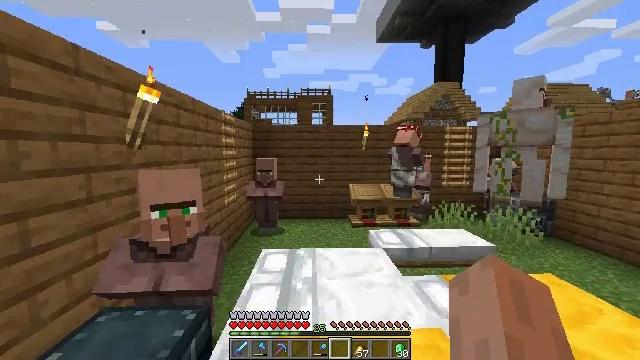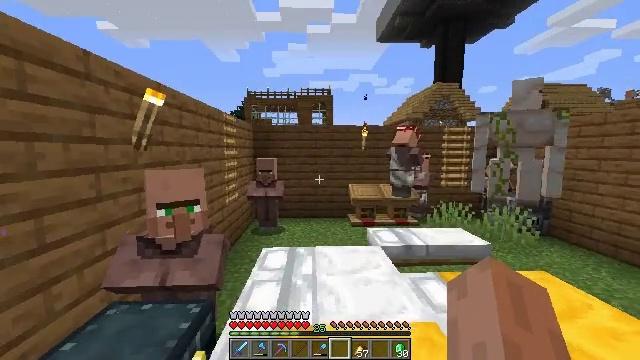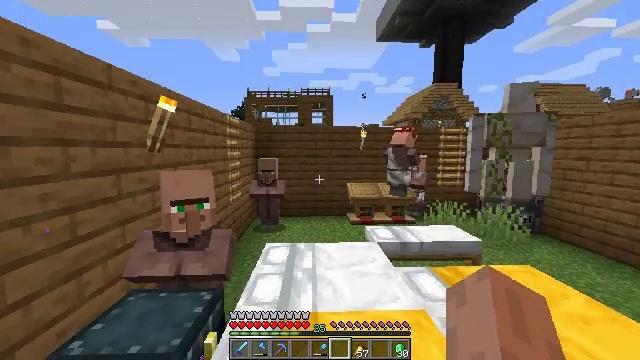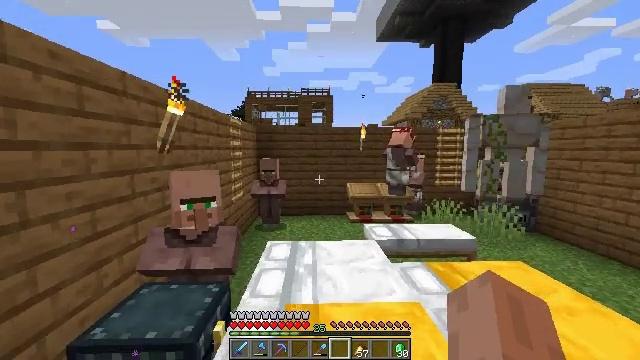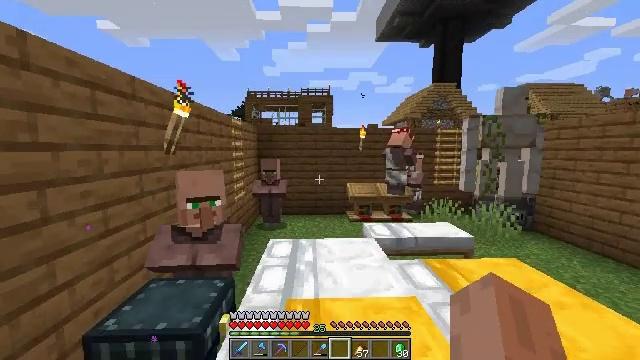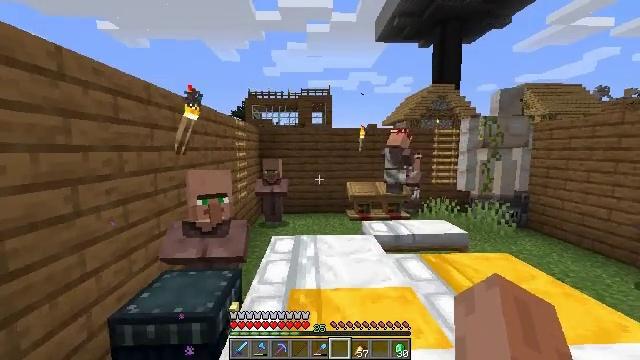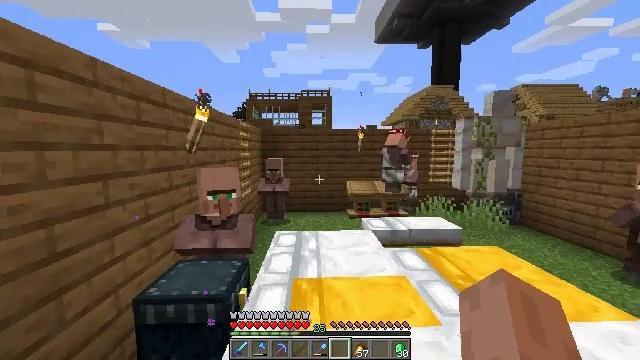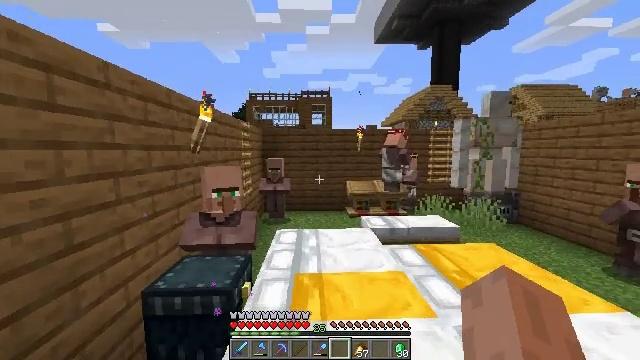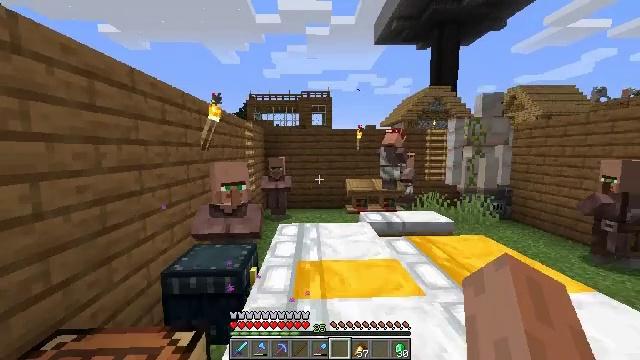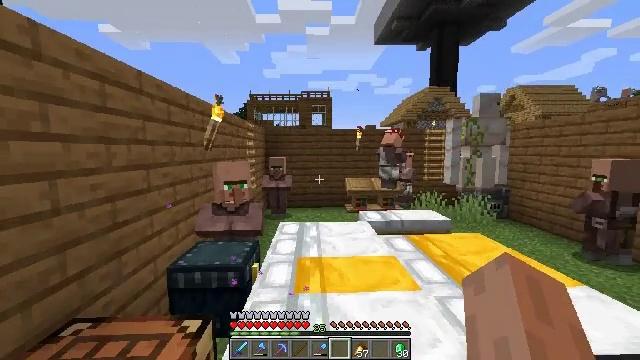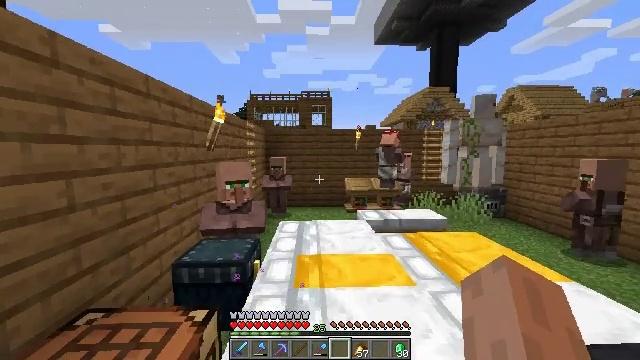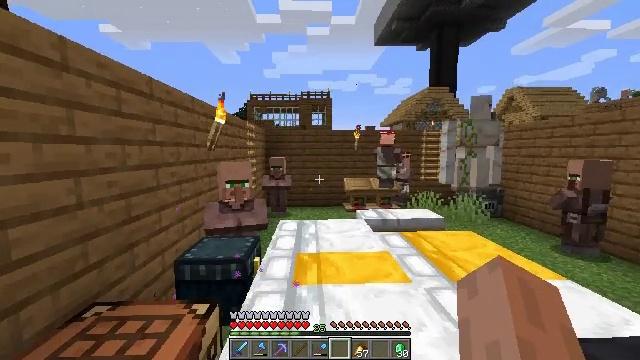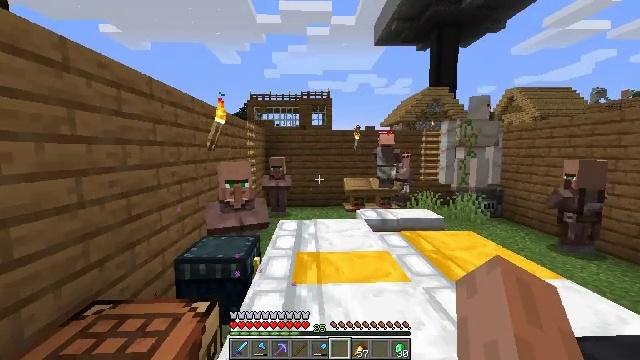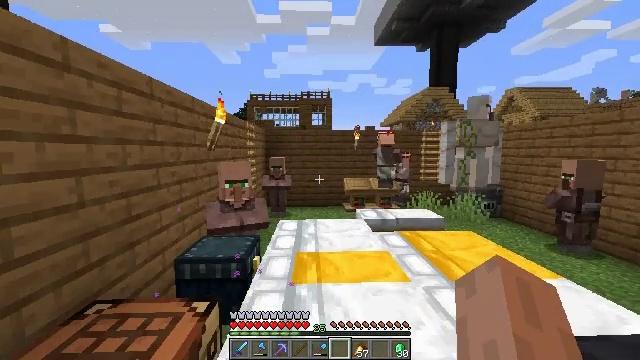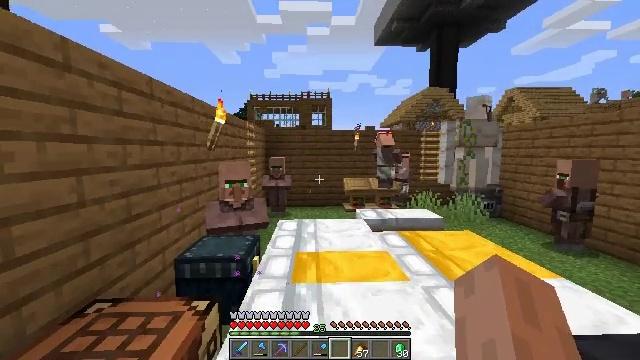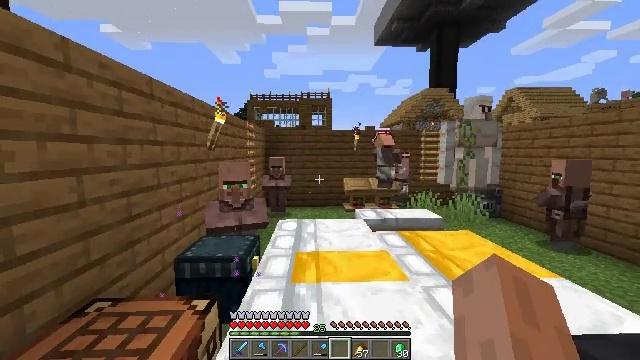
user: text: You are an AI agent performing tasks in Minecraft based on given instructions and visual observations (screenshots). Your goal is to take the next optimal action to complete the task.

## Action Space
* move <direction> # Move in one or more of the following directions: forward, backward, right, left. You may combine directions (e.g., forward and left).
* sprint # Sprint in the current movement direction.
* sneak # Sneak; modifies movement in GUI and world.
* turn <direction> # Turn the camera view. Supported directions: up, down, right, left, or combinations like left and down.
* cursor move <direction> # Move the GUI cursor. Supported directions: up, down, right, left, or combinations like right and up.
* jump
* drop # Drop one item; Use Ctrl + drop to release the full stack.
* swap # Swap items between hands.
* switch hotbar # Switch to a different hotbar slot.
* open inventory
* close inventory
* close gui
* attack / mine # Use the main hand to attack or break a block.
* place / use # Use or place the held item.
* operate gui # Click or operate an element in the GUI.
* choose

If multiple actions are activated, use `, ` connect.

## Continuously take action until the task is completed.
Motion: motion action
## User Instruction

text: Gather the wall torch from the wall.
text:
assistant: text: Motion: move back
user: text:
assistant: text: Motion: move back
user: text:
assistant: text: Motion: move back
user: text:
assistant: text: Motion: move back
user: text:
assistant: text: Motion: move back
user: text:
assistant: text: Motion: move back
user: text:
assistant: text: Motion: move back
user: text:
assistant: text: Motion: move back
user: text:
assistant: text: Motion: no_op
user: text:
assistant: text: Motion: no_op
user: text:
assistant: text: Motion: no_op
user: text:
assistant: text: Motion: no_op
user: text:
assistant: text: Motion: no_op
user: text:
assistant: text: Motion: no_op
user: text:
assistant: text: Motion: no_op
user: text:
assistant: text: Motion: turn right and up
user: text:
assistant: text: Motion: turn right and up
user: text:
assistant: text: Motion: turn right
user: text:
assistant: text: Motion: turn right
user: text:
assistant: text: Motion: turn right and down
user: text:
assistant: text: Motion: turn right and down
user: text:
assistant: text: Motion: turn right and down
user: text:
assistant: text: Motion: turn right and down
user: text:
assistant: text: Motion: turn right and down
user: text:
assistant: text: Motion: turn right and down
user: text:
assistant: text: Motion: turn right and down
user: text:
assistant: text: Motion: turn right and down
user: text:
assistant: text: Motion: turn right and down
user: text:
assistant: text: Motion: turn right and down
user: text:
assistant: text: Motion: turn right and down